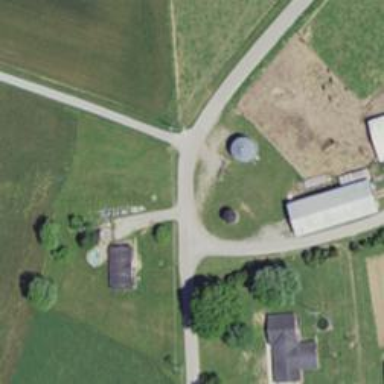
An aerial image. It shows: Silo.